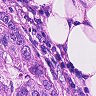
Metastatic tissue present: yes